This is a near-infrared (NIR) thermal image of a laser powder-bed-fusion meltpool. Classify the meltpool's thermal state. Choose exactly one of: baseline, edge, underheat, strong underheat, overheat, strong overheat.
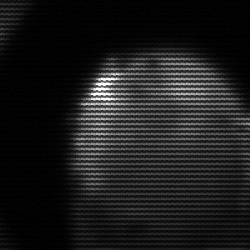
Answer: edge